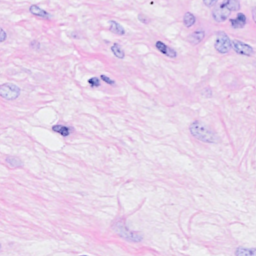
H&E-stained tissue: Breast